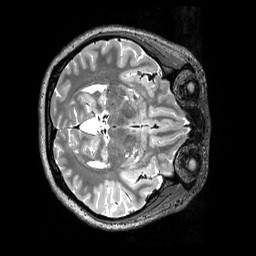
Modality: T2w
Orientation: axial
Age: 28
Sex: female
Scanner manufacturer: siemens
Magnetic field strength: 3 T
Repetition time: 3.2 s
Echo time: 0.565 s